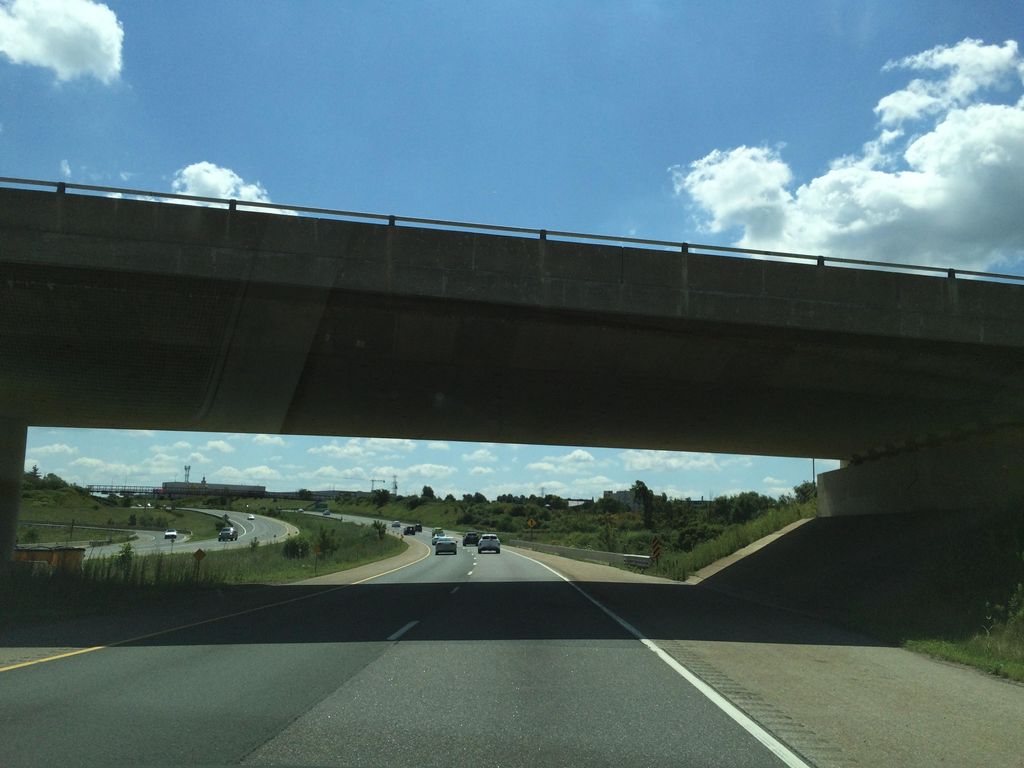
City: hamilton